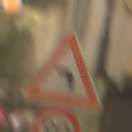
Verkehrszeichen: KurveLinks
Zusatzzeichen unten: Geschwindigkeit80
Umgebung: Outdoor, Urban
Tageszeit: Night
Wetter: PartlyCloudy
Licht: Artificial
Jahreszeit: NotSpecified
Kontrast: HighContrast